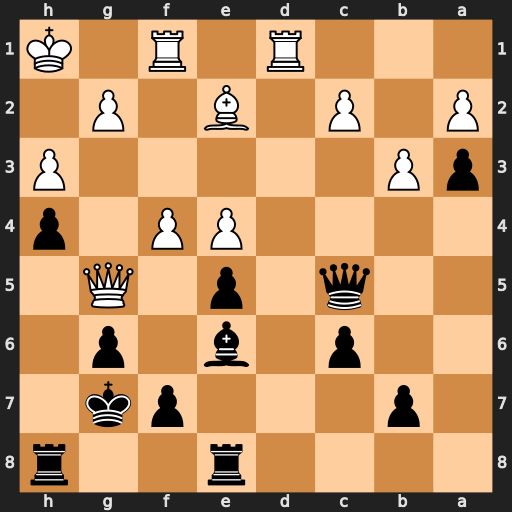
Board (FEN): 4r2r/1p3pk1/2p1b1p1/2q1p1Q1/4PP1p/pP5P/P1P1B1P1/3R1R1K
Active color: b
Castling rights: -
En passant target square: -
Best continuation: f6 Qxg6+ Kxg6